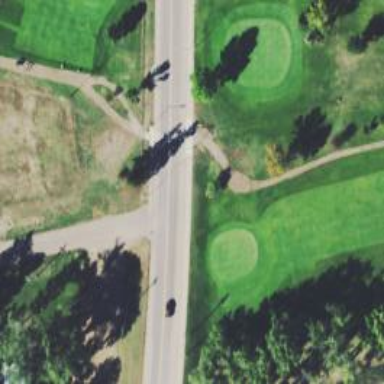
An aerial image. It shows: Path used for both walking and golf.